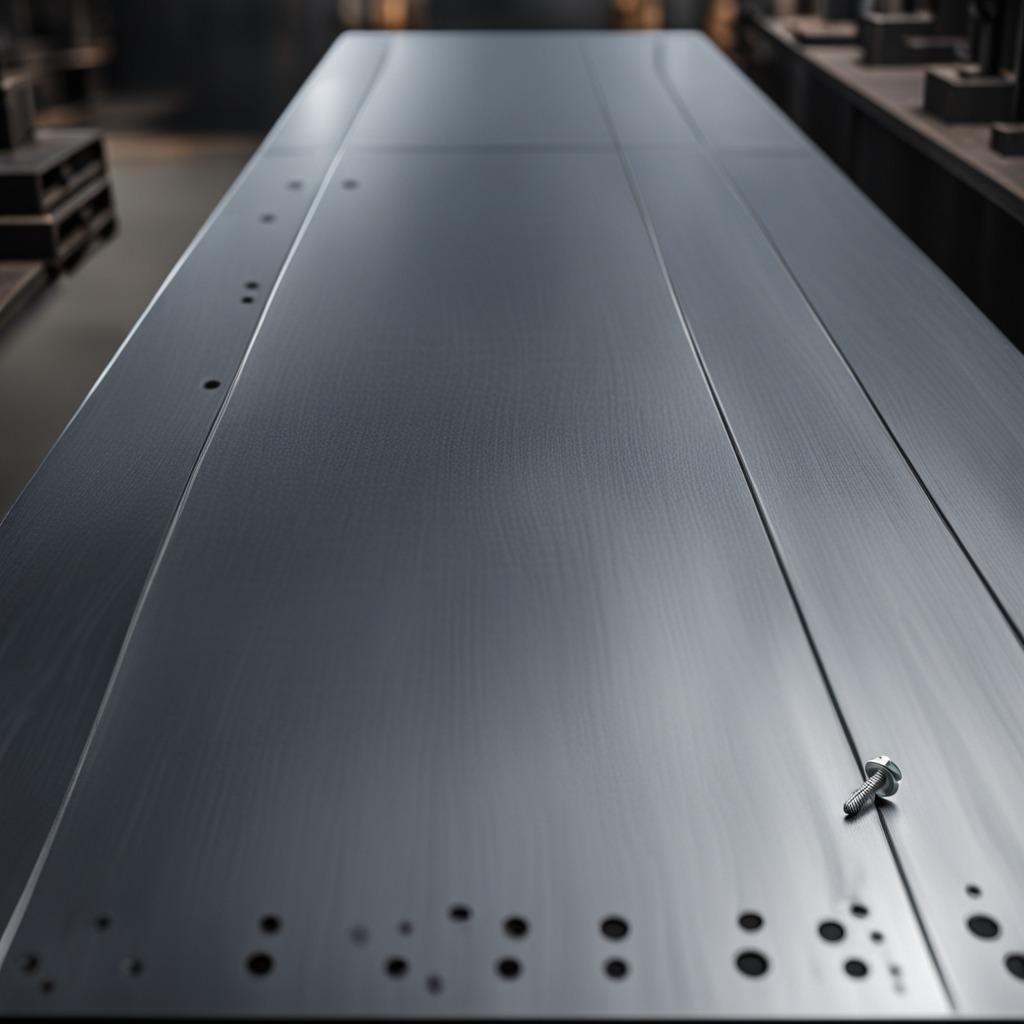
A metal screw is lying on a cold steel table in a mining workshop.